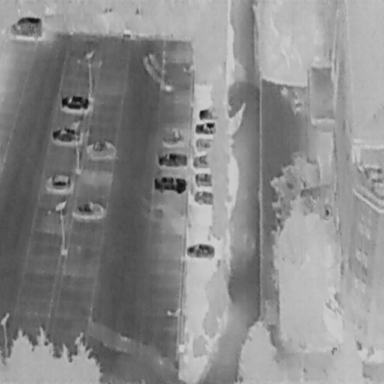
There are 15 Cars in the infrared image.